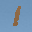
Label: 1